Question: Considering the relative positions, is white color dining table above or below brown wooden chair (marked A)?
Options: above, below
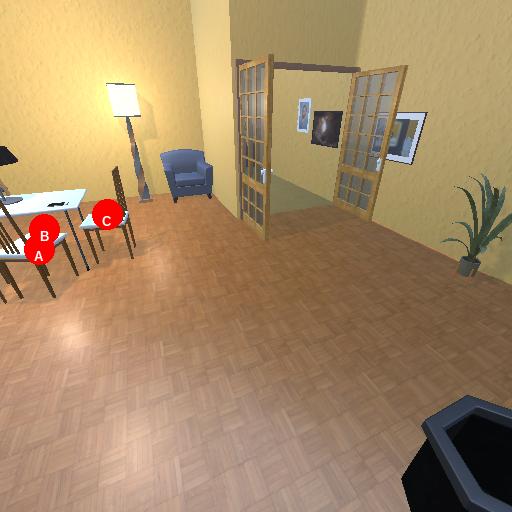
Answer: above